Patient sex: M
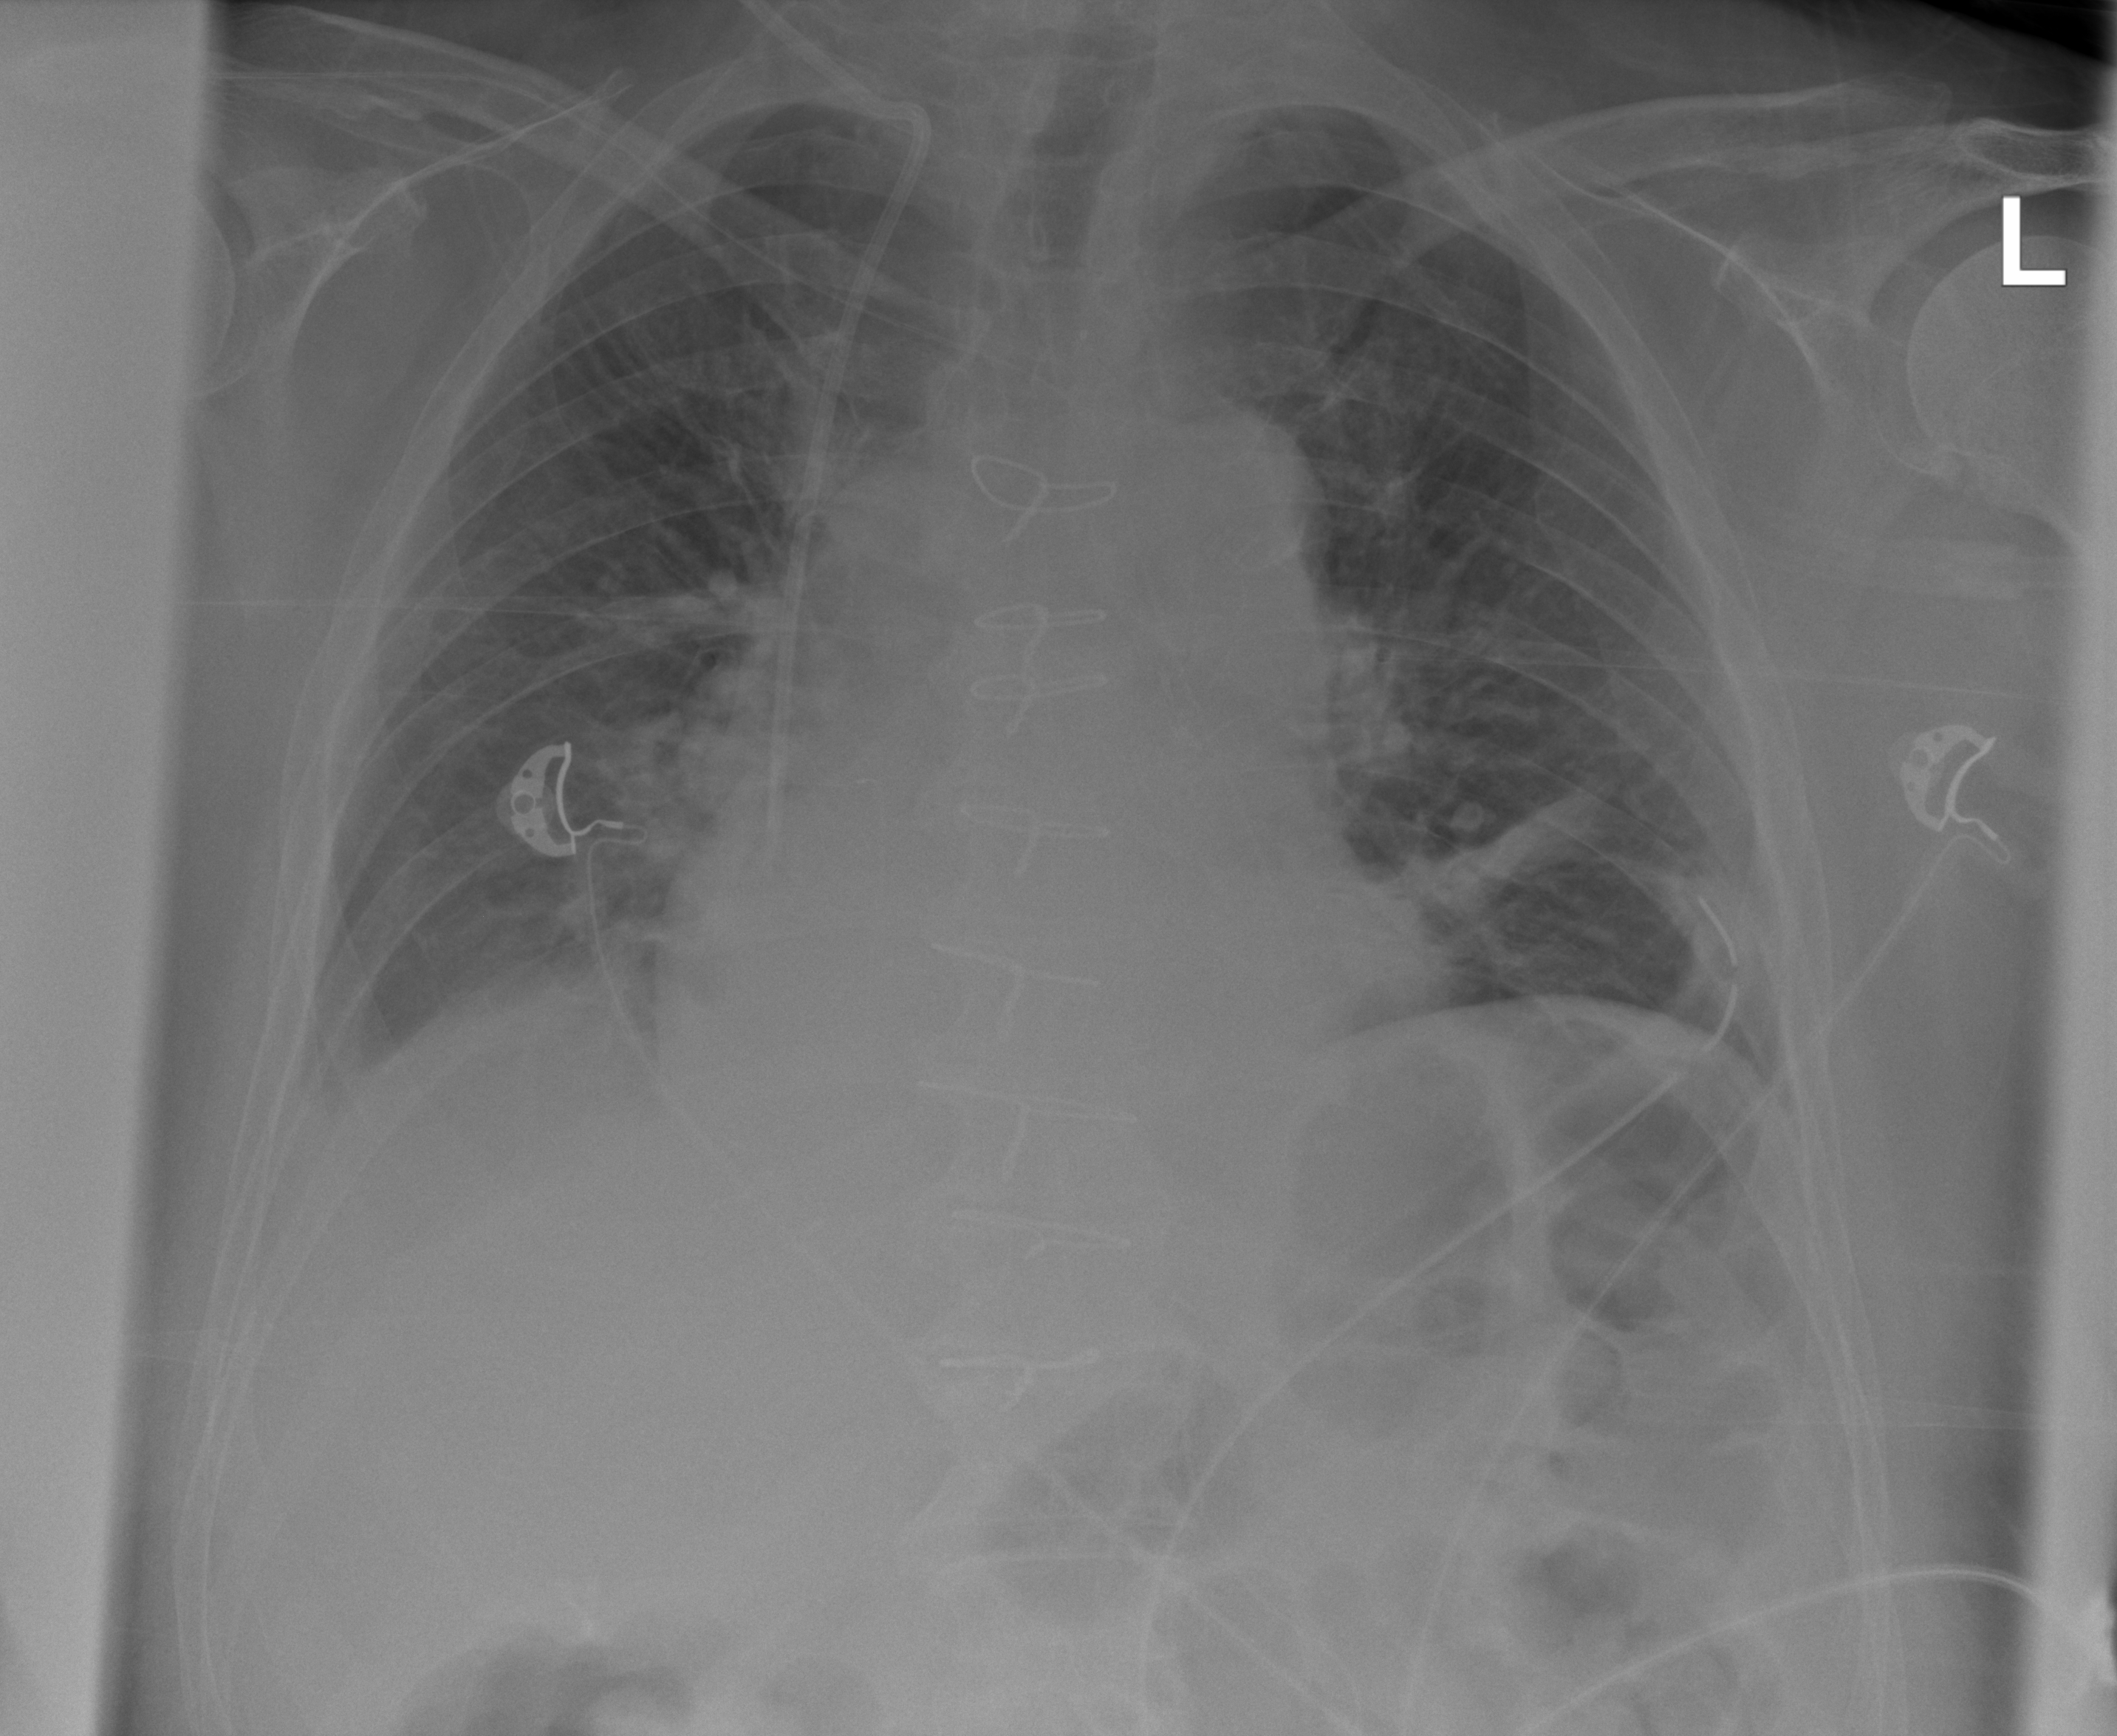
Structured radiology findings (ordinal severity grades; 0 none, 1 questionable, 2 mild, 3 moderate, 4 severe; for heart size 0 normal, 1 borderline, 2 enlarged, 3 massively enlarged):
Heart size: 1
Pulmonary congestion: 1
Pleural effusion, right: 2
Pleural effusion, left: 0
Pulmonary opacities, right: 0
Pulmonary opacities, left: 0
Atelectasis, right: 2
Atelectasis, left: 2